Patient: sex M, age 67
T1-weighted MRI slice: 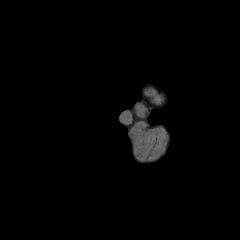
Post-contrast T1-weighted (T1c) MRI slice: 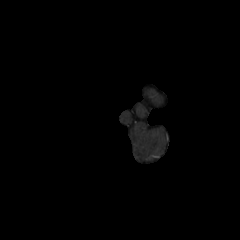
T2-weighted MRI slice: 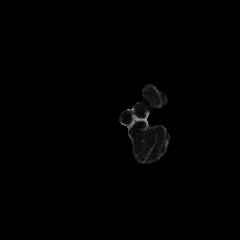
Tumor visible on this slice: no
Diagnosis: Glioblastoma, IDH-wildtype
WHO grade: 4